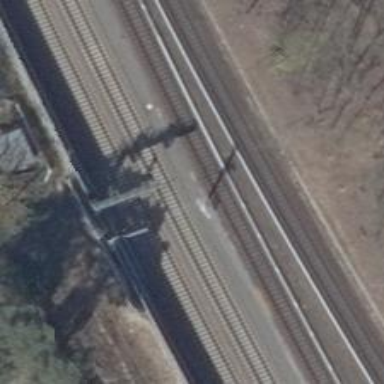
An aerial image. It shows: Railway signal.